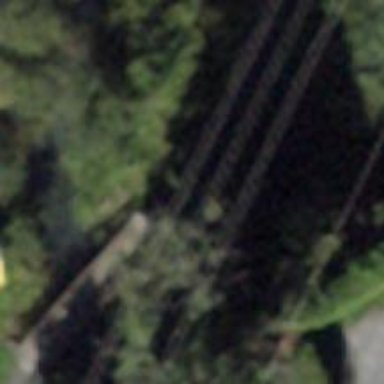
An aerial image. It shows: Path on bridge.